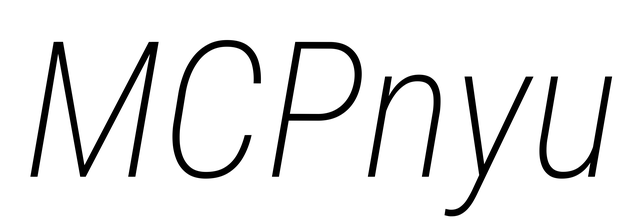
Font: Roboto-Italic_Condensed_ExtraLight_Italic